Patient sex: F
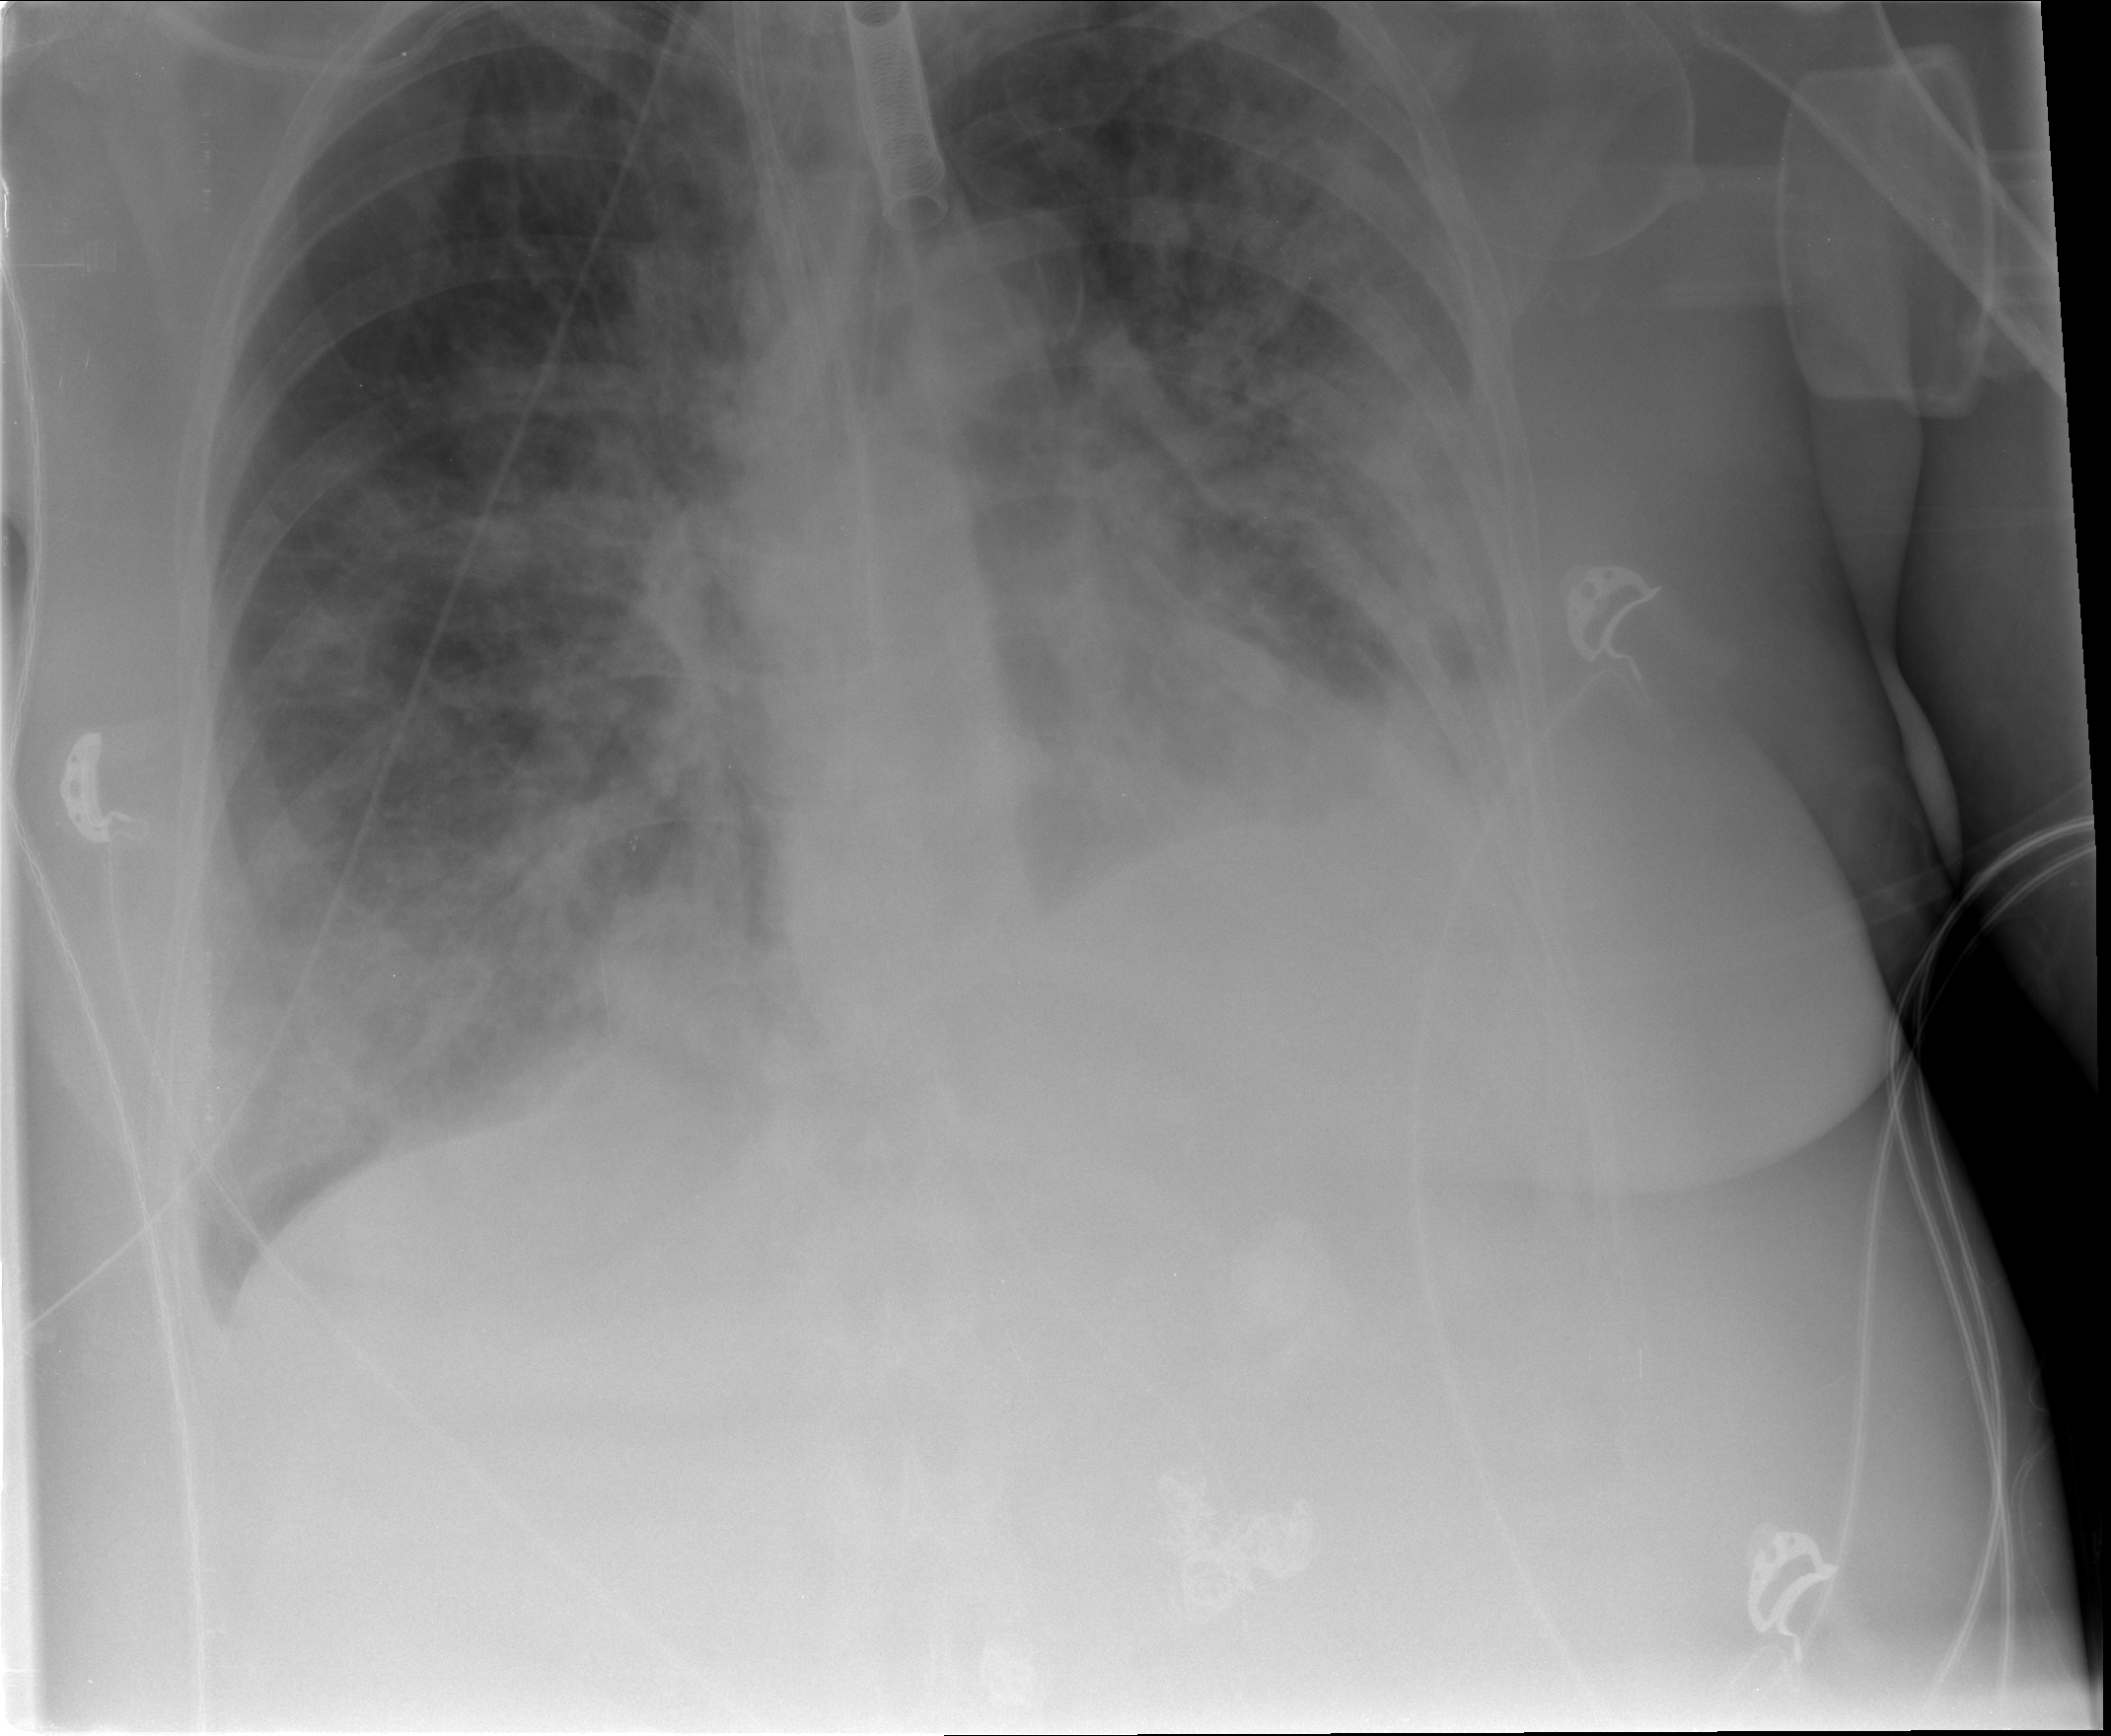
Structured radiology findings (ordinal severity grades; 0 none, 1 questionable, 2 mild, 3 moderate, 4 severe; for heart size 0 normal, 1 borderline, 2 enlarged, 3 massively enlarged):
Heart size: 0
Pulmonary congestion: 2
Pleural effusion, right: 2
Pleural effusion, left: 2
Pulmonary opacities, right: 3
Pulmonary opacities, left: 3
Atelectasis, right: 2
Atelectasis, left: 2